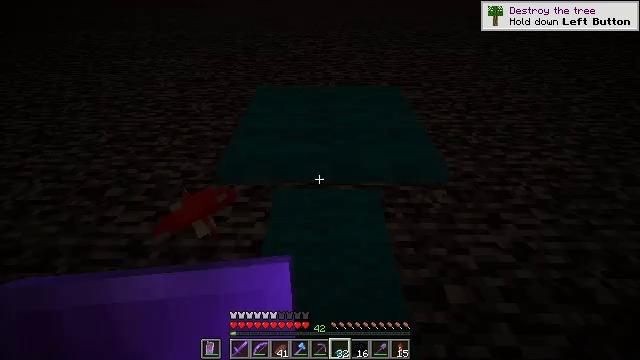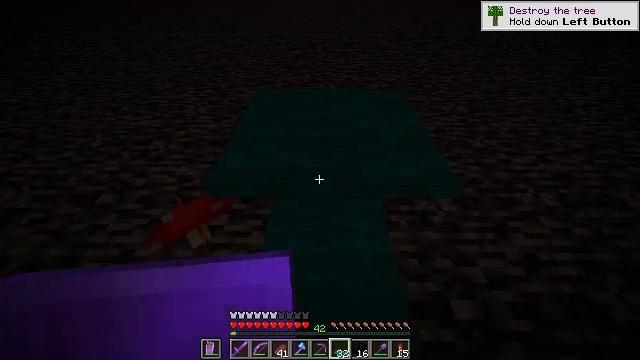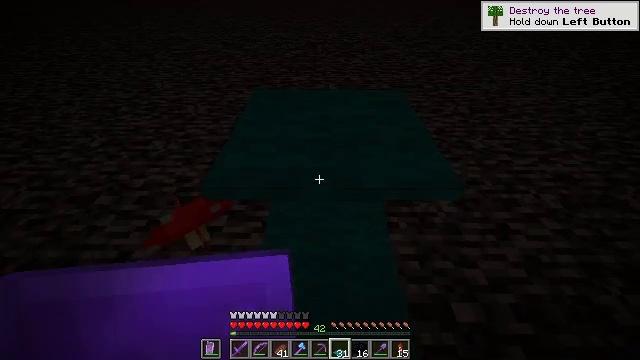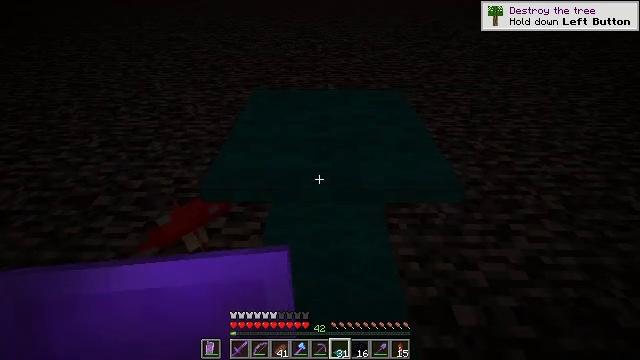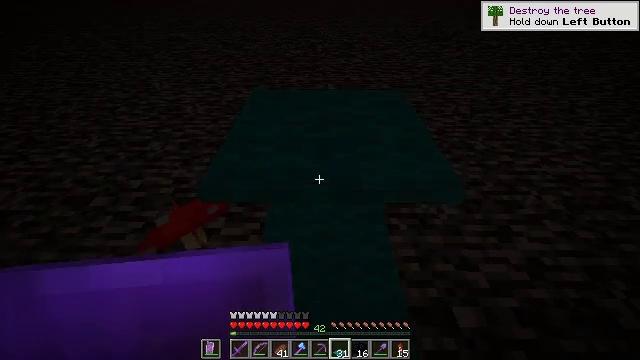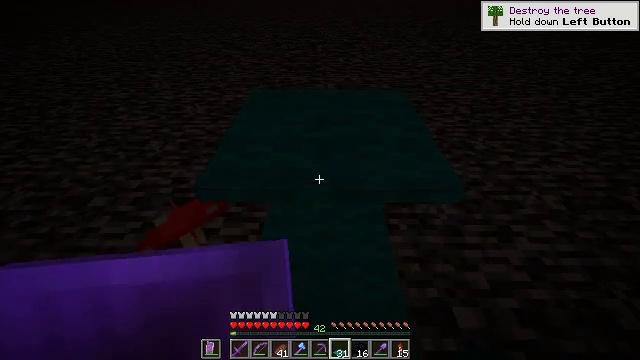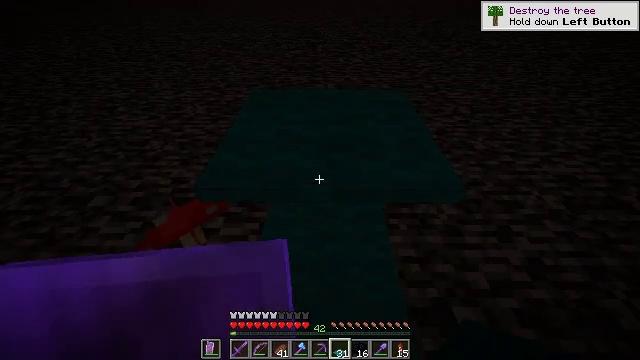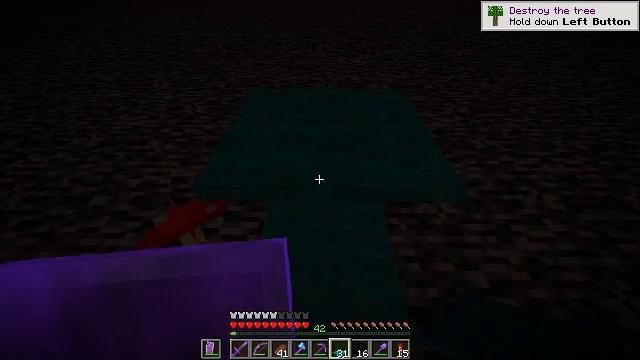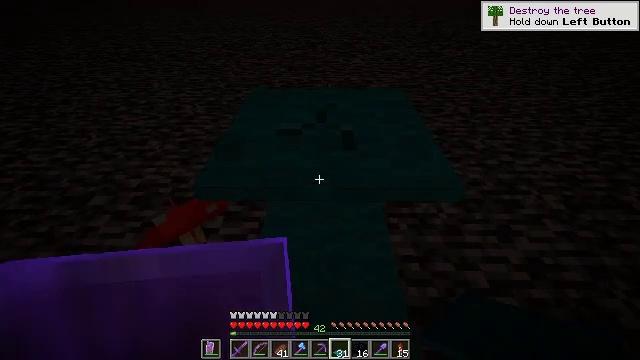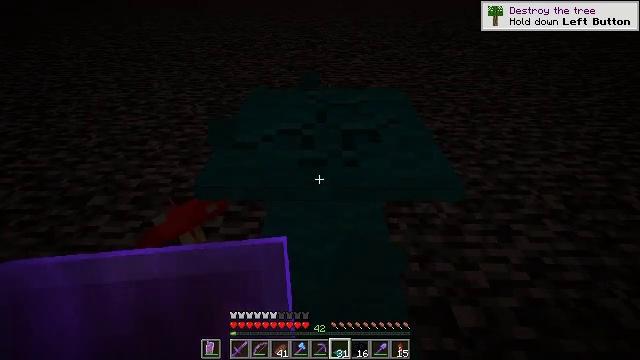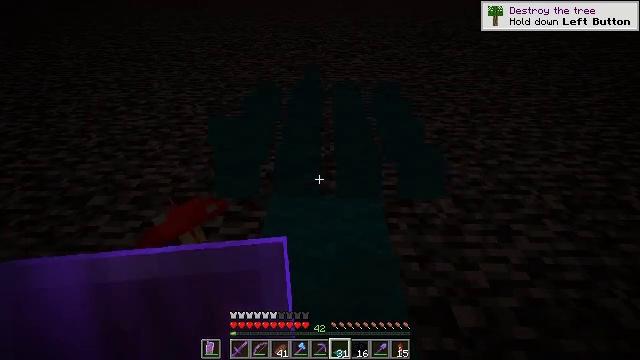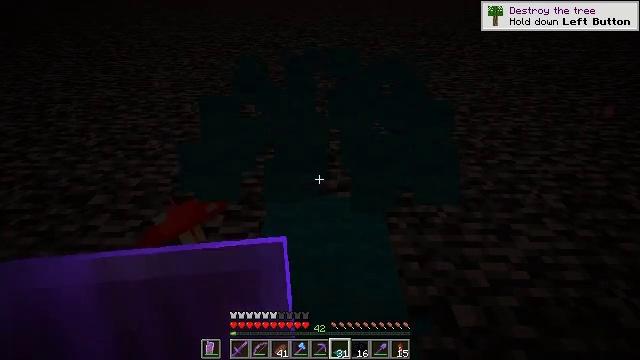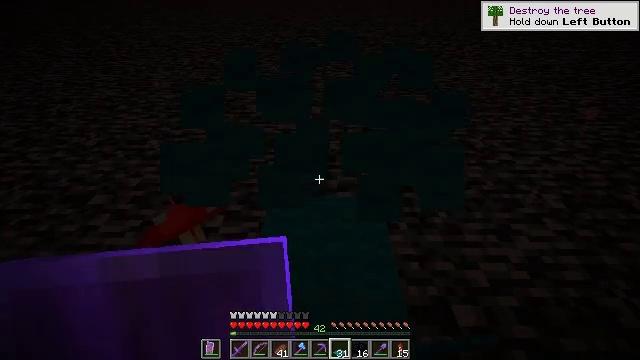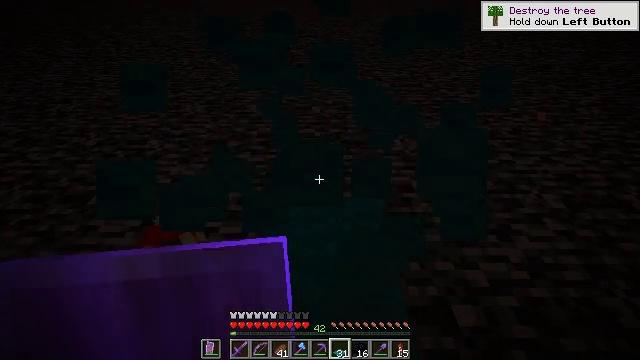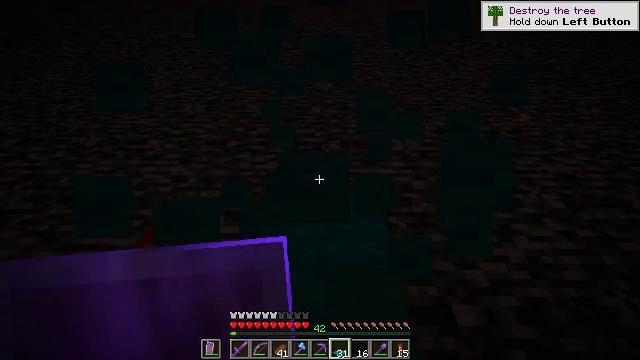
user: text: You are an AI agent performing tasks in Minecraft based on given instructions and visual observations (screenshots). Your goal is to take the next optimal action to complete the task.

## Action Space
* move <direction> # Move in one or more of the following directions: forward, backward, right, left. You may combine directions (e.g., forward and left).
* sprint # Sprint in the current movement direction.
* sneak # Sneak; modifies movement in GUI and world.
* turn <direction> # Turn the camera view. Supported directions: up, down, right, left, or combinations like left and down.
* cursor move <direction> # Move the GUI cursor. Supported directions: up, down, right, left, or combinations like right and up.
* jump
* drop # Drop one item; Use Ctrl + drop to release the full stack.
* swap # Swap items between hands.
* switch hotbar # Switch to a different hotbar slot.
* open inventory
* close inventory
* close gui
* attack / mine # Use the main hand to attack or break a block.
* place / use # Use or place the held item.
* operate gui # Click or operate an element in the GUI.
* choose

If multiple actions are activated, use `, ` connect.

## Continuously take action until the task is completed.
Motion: motion action
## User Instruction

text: mine block cyan carpet
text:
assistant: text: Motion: no_op
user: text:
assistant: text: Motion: no_op
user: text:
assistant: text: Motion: no_op
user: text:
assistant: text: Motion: no_op
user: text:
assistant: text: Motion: no_op
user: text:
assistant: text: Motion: no_op
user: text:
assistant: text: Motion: no_op
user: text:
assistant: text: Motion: attack / mine
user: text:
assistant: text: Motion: attack / mine
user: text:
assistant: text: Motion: attack / mine
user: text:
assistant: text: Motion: attack / mine
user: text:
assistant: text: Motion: attack / mine
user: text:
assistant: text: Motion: attack / mine
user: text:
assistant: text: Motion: attack / mine
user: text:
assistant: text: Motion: no_op